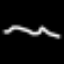
Label: squiggle